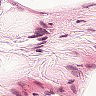
Metastatic tissue present: no